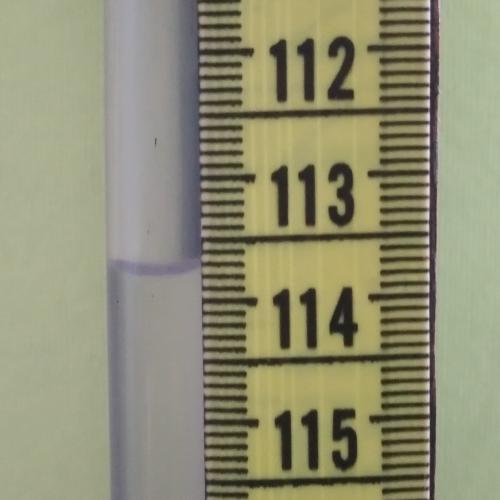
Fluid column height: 113.8 cm